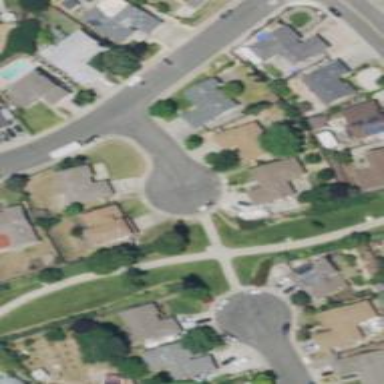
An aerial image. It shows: Turning circle on the road.